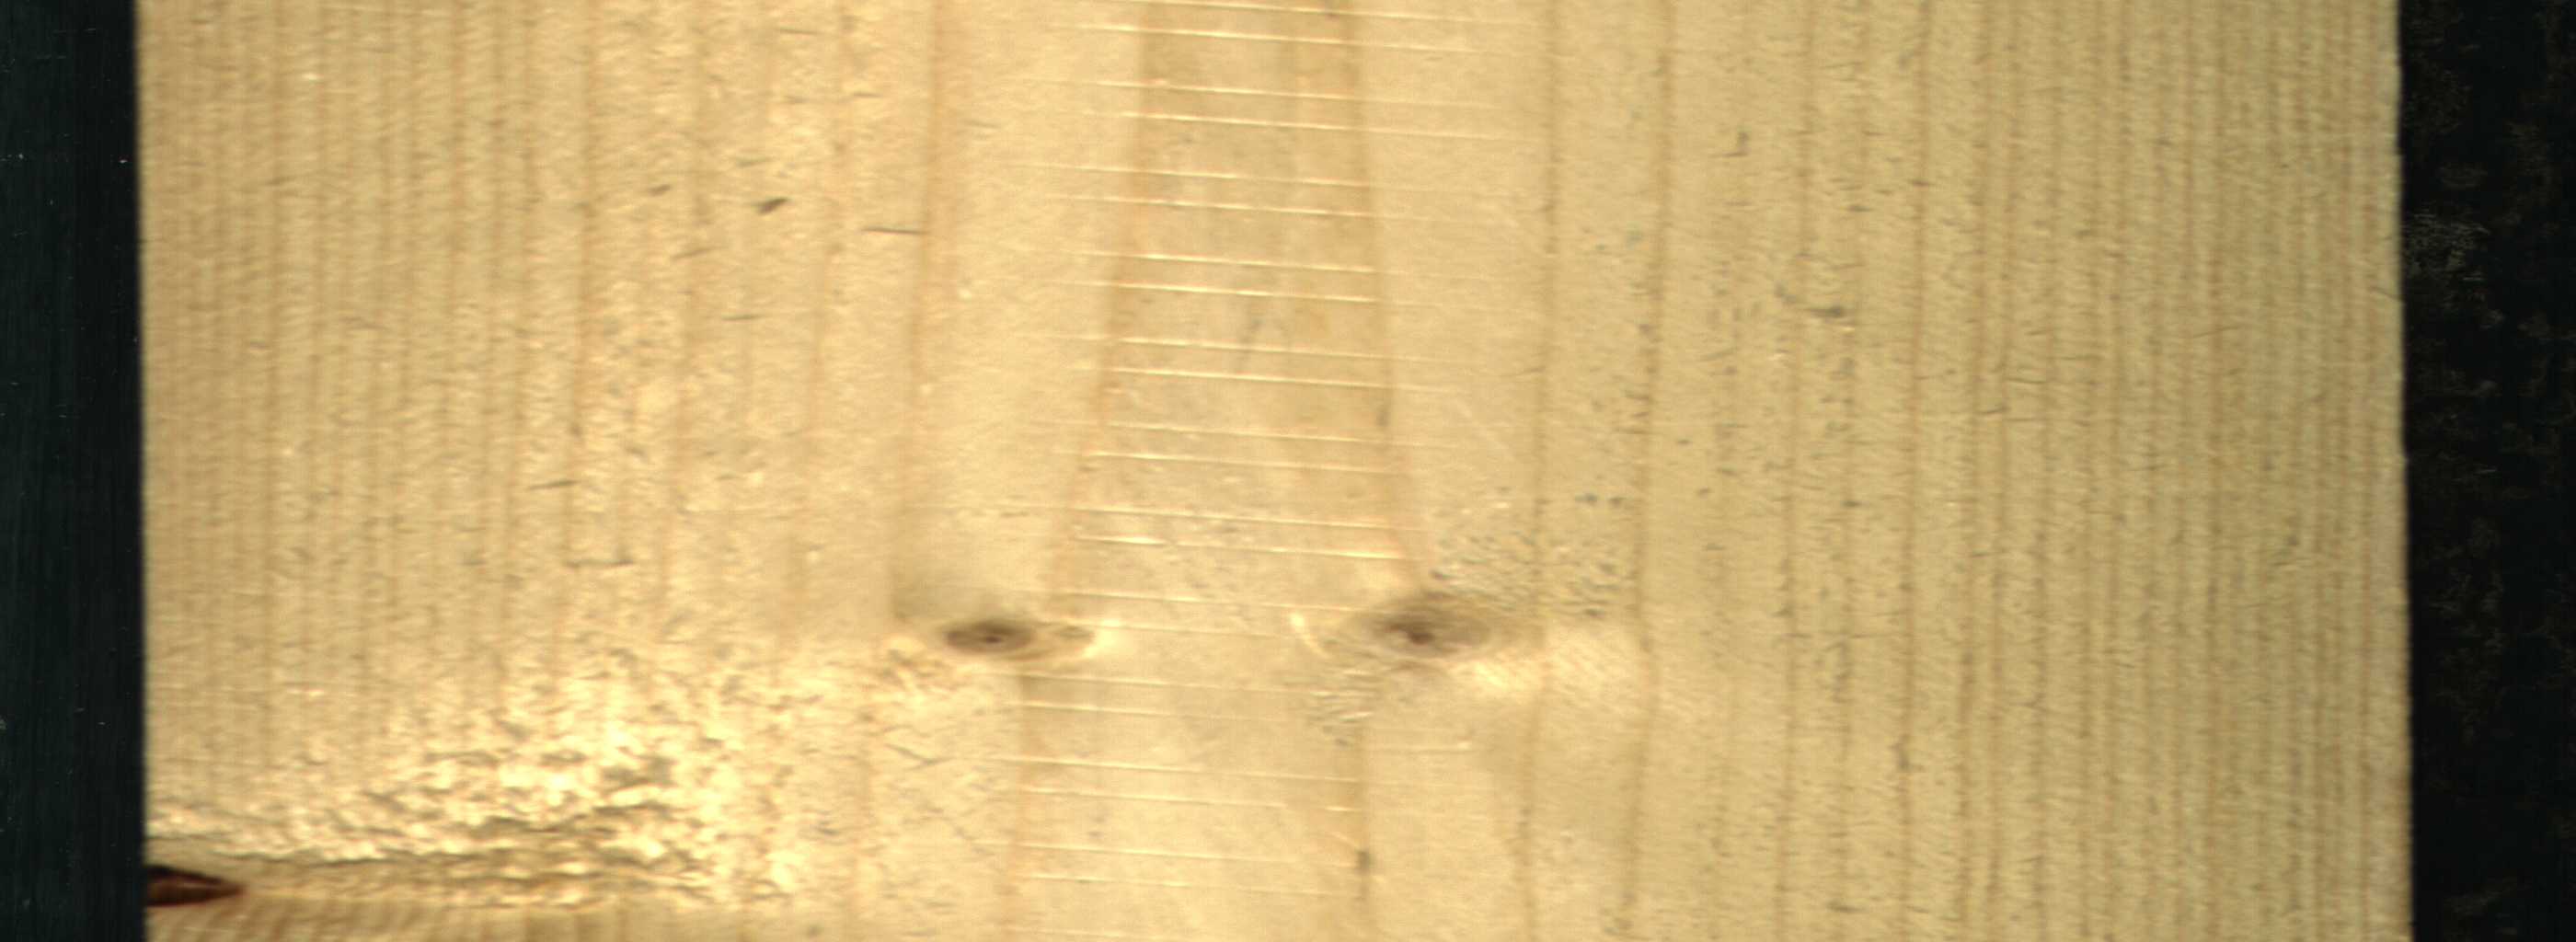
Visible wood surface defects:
Knot_missing
Live_Knot
Live_Knot